Question: I want to design this kind of Interface in android Tab. I tried a lot using different Layouts, But couldn't.

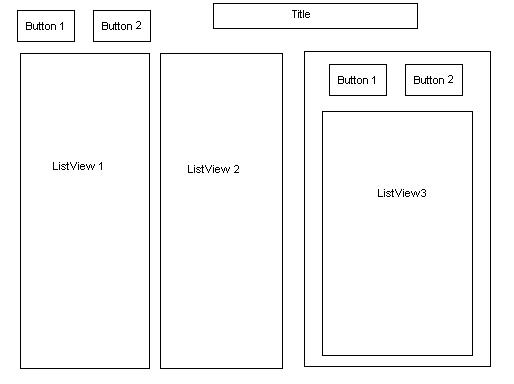
Answer: Whats complex here ?
'''
<TextView
android:id="@+id/textView1"
android:layout_width="wrap_content"
android:layout_height="wrap_content"
android:text="Large Text"
android:textAppearance="?android:attr/textAppearanceLarge" />
</TableRow>
<TableRow
android:id="@+id/tableRow2"
android:layout_width="fill_parent"
android:layout_height="wrap_content" >
<LinearLayout
xmlns:android="http://schemas.android.com/apk/res/android"
android:layout_width="fill_parent"
android:layout_height="fill_parent"
android:orientation="horizontal" >
<ListView
android:id="@+id/listView1"
android:layout_width="fill_parent"
android:layout_height="wrap_content" >
</ListView>
<ListView
android:id="@+id/listView1"
android:layout_width="fill_parent"
android:layout_height="wrap_content" >
</ListView>
</LinearLayout>
<LinearLayout
xmlns:android="http://schemas.android.com/apk/res/android"
android:layout_width="fill_parent"
android:layout_height="fill_parent"
android:orientation="horizontal" >
<TableRow
android:id="@+id/tableRow2"
android:layout_width="fill_parent"
android:layout_height="wrap_content" >
<Button
android:id="@+id/button1"
android:layout_width="wrap_content"
android:layout_height="wrap_content"
android:text="Button" />
<Button
android:id="@+id/button2"
android:layout_width="wrap_content"
android:layout_height="wrap_content"
android:text="Button" />
</TableRow>
<TableRow
android:id="@+id/tableRow2"
android:layout_width="fill_parent"
android:layout_height="wrap_content" >
<ListView
android:id="@+id/listView1"
android:layout_width="fill_parent"
android:layout_height="wrap_content" >
</ListView>
</TableRow>
</LinearLayout>
</TableRow>
</LinearLayout>
'''
This will help a lot this is with alignment and mind one thing either set witdth according to your need or it will take the max in column
'''
<?xml version="1.0" encoding="UTF-8"?>
<LinearLayout xmlns:android="http://schemas.android.com/apk/res/android"
android:layout_width="fill_parent"
android:layout_height="fill_parent"
android:orientation="vertical" >
<TableLayout
android:id="@+id/tableLayout1"
android:layout_width="wrap_content"
android:layout_height="wrap_content"
android:stretchColumns="6" >
<TableRow
android:id="@+id/tableRow1"
android:layout_width="fill_parent"
android:layout_height="wrap_content" >
<Button
android:id="@+id/button1"
android:layout_width="wrap_content"
android:layout_height="wrap_content"
android:layout_column="0"
android:text="Button" />
<Button
android:id="@+id/button2"
android:layout_width="wrap_content"
android:layout_height="wrap_content"
android:layout_column="1"
android:text="Button" />
<TextView
android:id="@+id/textView1"
android:layout_width="wrap_content"
android:layout_height="wrap_content"
android:layout_column="2"
android:layout_span="4"
android:text="Large Text"
android:textAppearance="?android:attr/textAppearanceLarge" />
</TableRow>
<TableRow
android:id="@+id/tableRow2"
android:layout_width="fill_parent"
android:layout_height="wrap_content" >
<LinearLayout
xmlns:android="http://schemas.android.com/apk/res/android"
android:layout_width="fill_parent"
android:layout_height="fill_parent"
android:layout_column="0"
android:layout_span="4"
android:orientation="horizontal" >
<ListView
android:id="@+id/listView1"
android:layout_width="fill_parent"
android:layout_height="wrap_content" >
</ListView>
<ListView
android:id="@+id/listView1"
android:layout_width="fill_parent"
android:layout_height="wrap_content" >
</ListView>
</LinearLayout>
<LinearLayout
xmlns:android="http://schemas.android.com/apk/res/android"
android:layout_width="fill_parent"
android:layout_height="fill_parent"
android:layout_column="1"
android:layout_span="2"
android:orientation="horizontal" >
<TableRow
android:id="@+id/tableRow2"
android:layout_width="fill_parent"
android:layout_height="wrap_content" >
<Button
android:id="@+id/button1"
android:layout_width="wrap_content"
android:layout_height="wrap_content"
android:text="Button" />
<Button
android:id="@+id/button2"
android:layout_width="wrap_content"
android:layout_height="wrap_content"
android:text="Button" />
</TableRow>
<TableRow
android:id="@+id/tableRow2"
android:layout_width="fill_parent"
android:layout_height="wrap_content" >
<ListView
android:id="@+id/listView1"
android:layout_width="fill_parent"
android:layout_height="wrap_content" >
</ListView>
</TableRow>
</LinearLayout>
</TableRow>
</TableLayout>
</LinearLayout>
'''